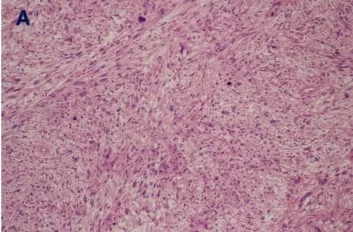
Histological examination of biopsy. (A) pleomorphism with bizarre multinucleated tumor cells and high frequency mitosis (hematoxylin and eosin, x100).
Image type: pathology (h&e)